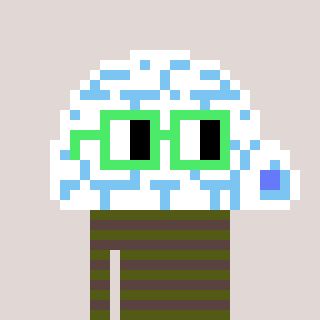
a pixel art character with square light green glasses, a igloo-shaped head and a darkbrown-colored body on a warm background